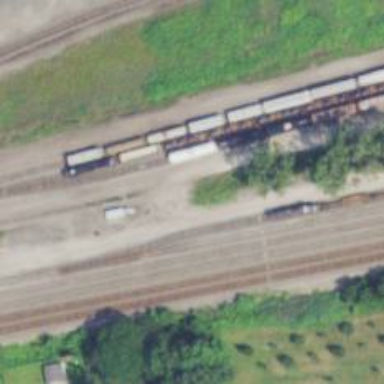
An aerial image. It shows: Railway yard used for servicing trains.